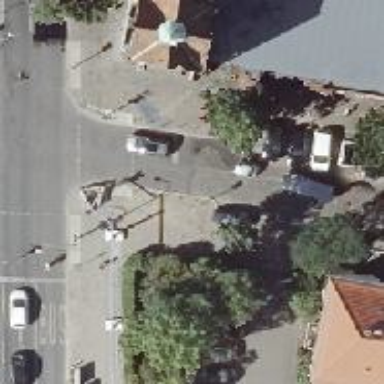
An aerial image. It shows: Living street with separate sidewalks. Cars park on the street side in perpendicular parking lanes on both sides.